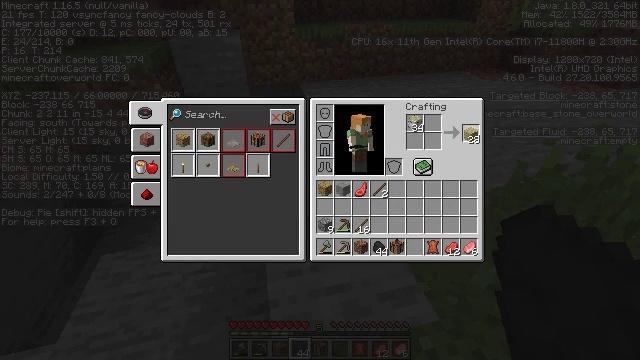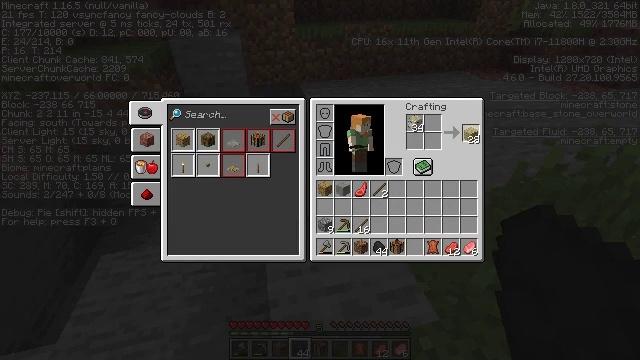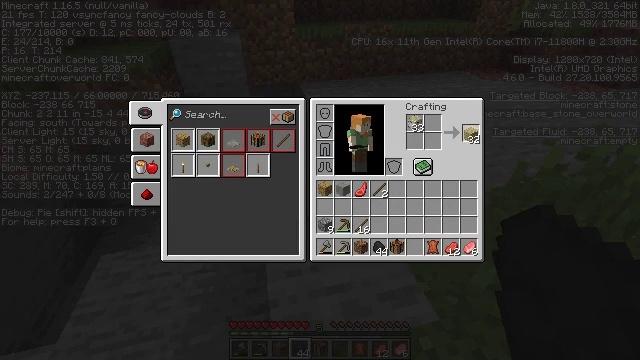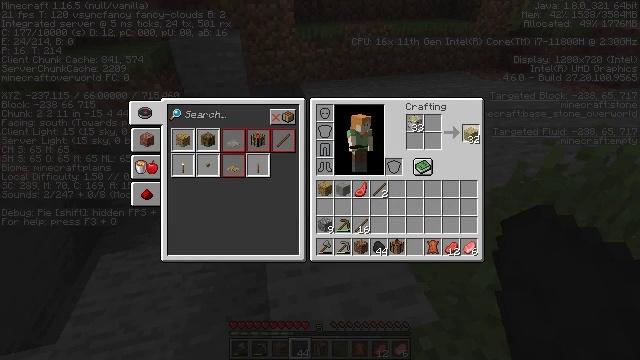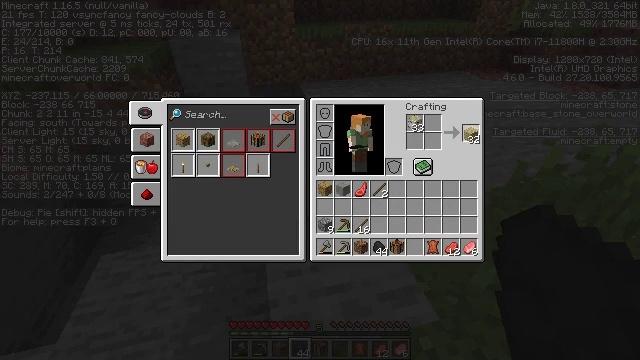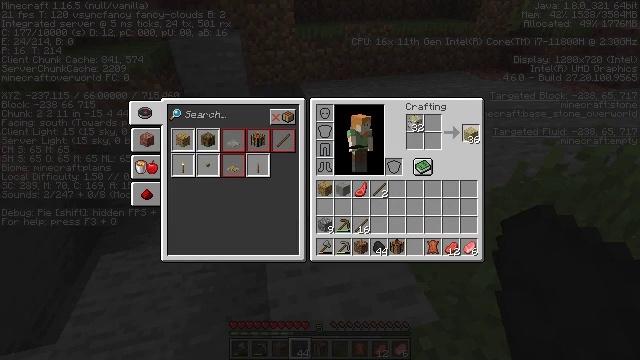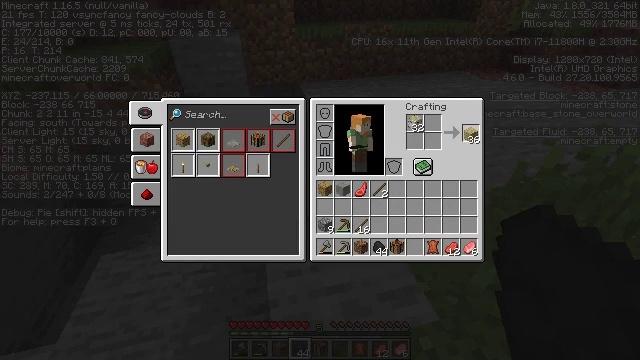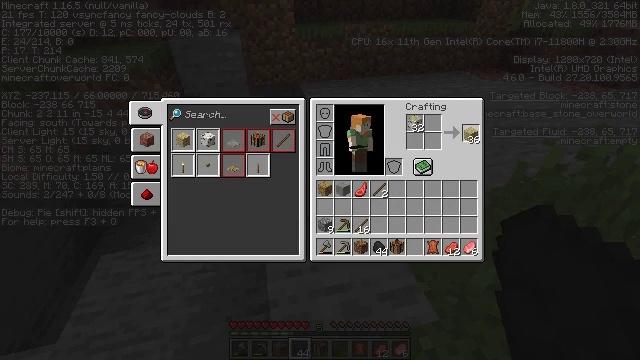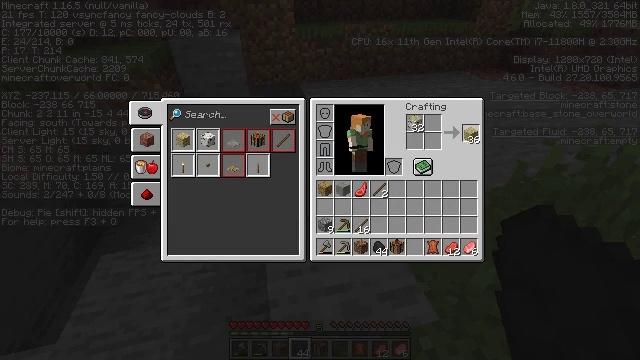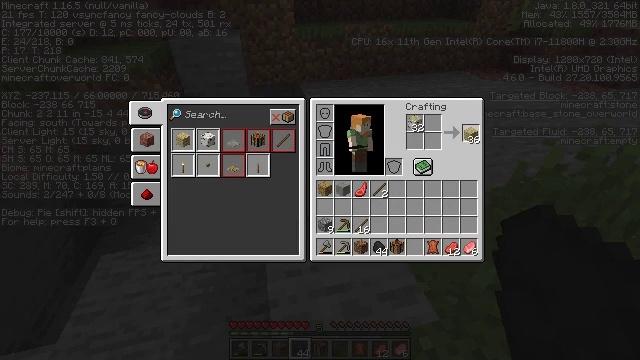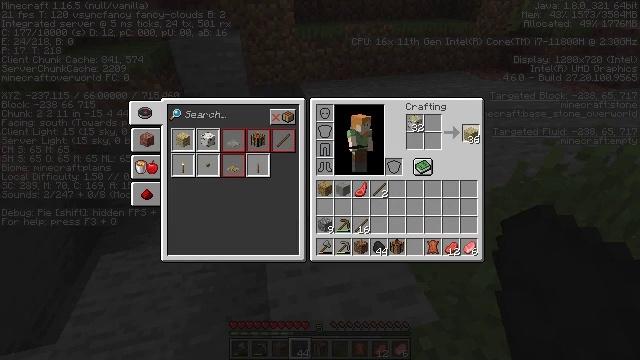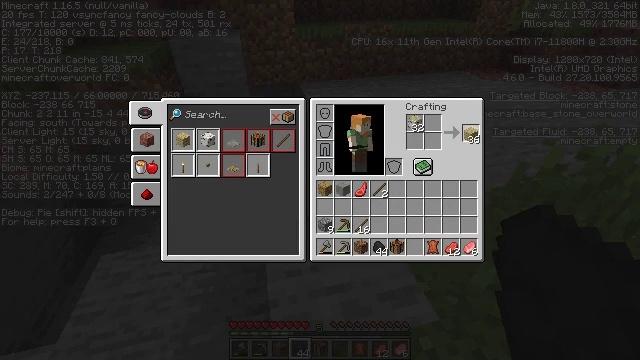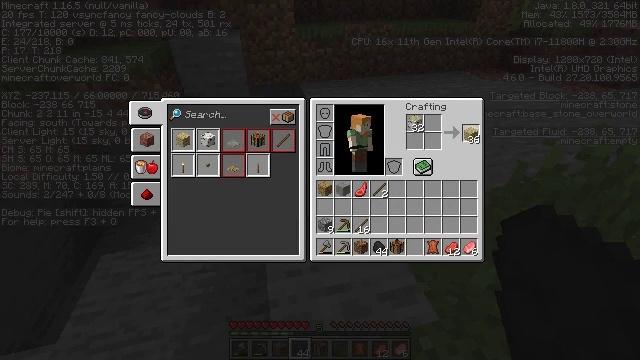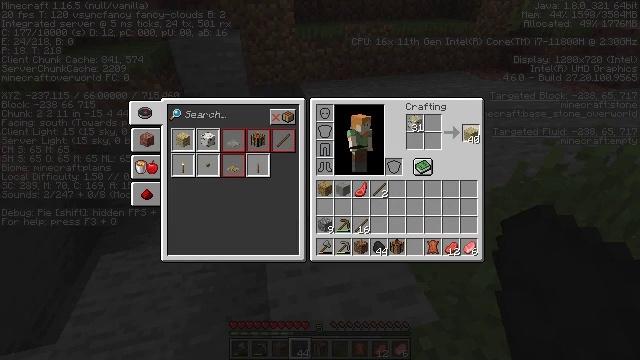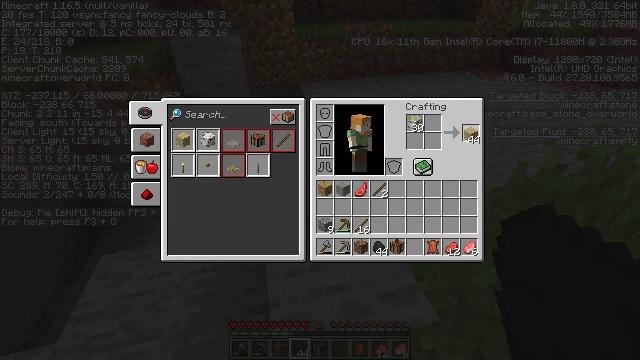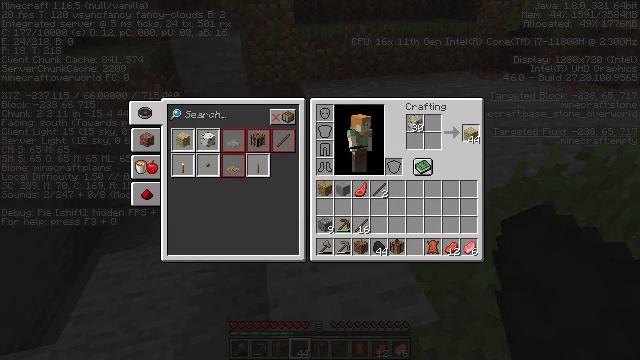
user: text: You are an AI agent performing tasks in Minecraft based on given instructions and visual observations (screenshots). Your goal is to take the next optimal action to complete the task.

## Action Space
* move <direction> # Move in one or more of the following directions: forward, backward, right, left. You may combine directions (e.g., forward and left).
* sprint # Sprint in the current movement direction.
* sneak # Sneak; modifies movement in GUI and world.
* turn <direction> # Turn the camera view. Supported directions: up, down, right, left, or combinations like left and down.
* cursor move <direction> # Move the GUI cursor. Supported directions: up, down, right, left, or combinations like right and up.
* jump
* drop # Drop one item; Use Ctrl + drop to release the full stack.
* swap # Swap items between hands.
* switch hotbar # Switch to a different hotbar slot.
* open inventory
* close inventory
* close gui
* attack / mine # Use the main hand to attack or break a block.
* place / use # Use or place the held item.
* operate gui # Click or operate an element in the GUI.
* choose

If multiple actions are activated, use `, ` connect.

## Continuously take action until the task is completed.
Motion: motion action
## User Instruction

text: Craft birch planks with a birch log in inventory.
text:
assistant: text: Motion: operate gui
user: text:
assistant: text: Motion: operate gui
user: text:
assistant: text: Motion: operate gui
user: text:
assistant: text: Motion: operate gui
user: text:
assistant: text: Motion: no_op
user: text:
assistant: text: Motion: operate gui
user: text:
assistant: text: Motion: operate gui
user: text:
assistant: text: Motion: operate gui
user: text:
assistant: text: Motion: no_op
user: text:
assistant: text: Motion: operate gui
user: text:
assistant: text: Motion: operate gui
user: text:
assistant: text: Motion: operate gui
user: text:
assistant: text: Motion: operate gui
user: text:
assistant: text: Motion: no_op
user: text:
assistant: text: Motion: no_op
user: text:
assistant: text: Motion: operate gui
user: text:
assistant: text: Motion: operate gui
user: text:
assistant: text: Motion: operate gui
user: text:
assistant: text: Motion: no_op
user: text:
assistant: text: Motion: no_op
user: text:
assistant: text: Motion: operate gui
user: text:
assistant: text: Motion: operate gui
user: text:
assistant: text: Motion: operate gui
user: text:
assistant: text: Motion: no_op
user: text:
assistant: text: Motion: operate gui
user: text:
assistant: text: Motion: operate gui
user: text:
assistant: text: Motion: no_op
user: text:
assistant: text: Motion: no_op
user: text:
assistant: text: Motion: no_op
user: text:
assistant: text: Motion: no_op